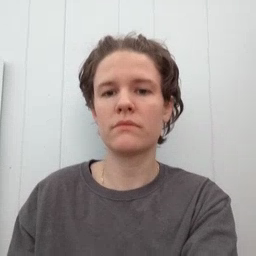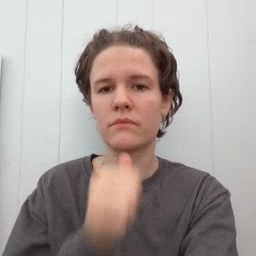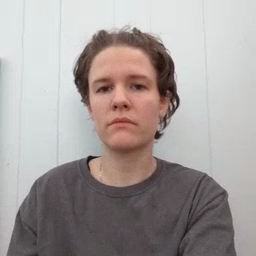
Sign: not